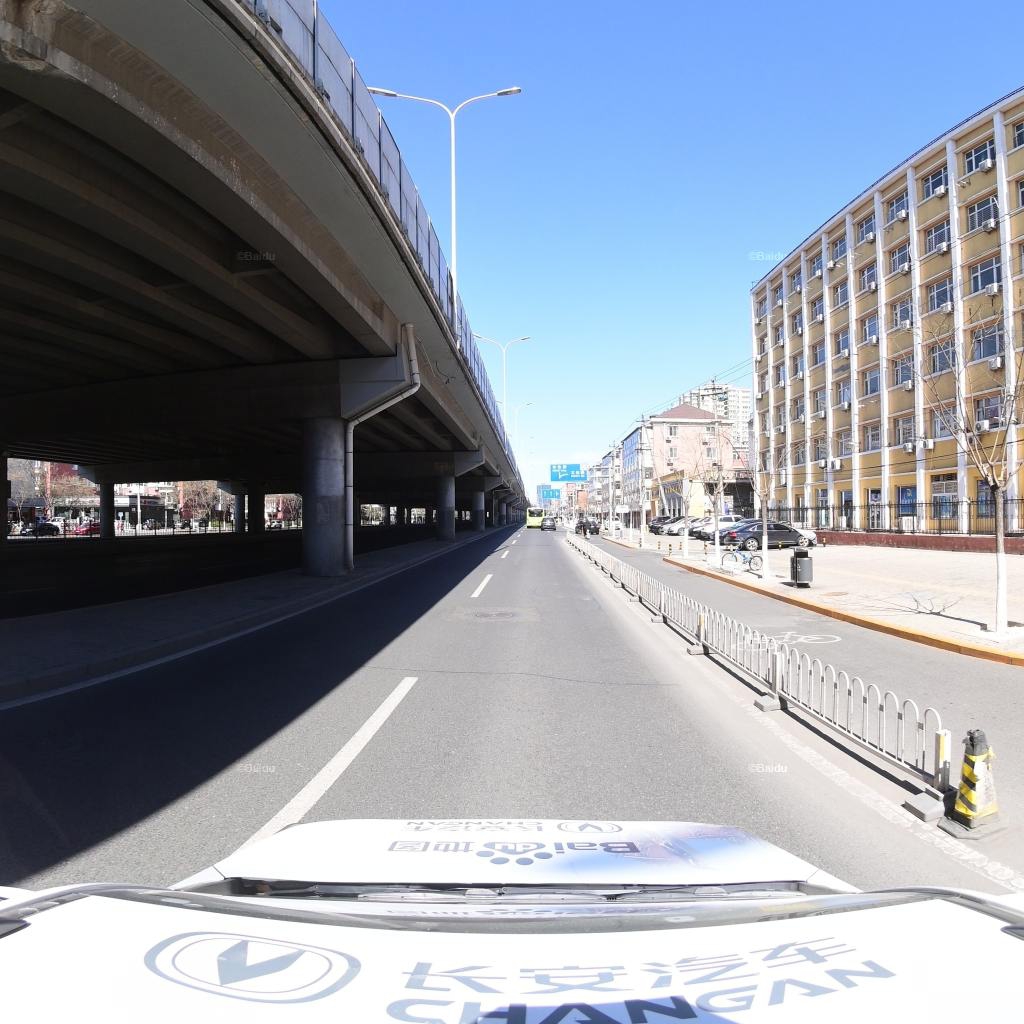
Region: Fengtai
Road damage annotations: transverse patch, manhole cover